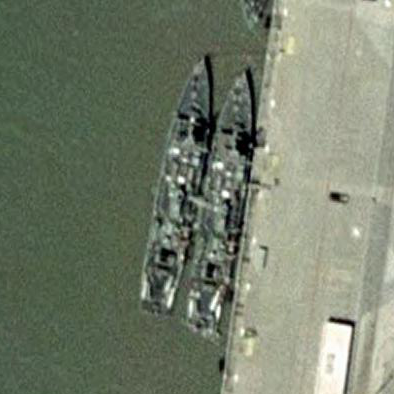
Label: destroyer